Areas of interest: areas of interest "Flower, Bird, Fish, and Insect Market"
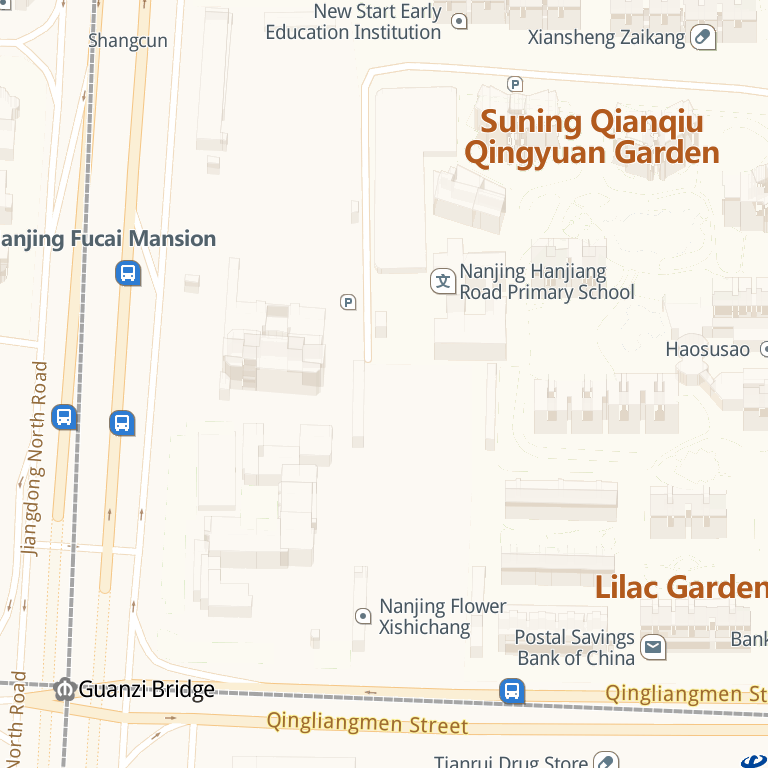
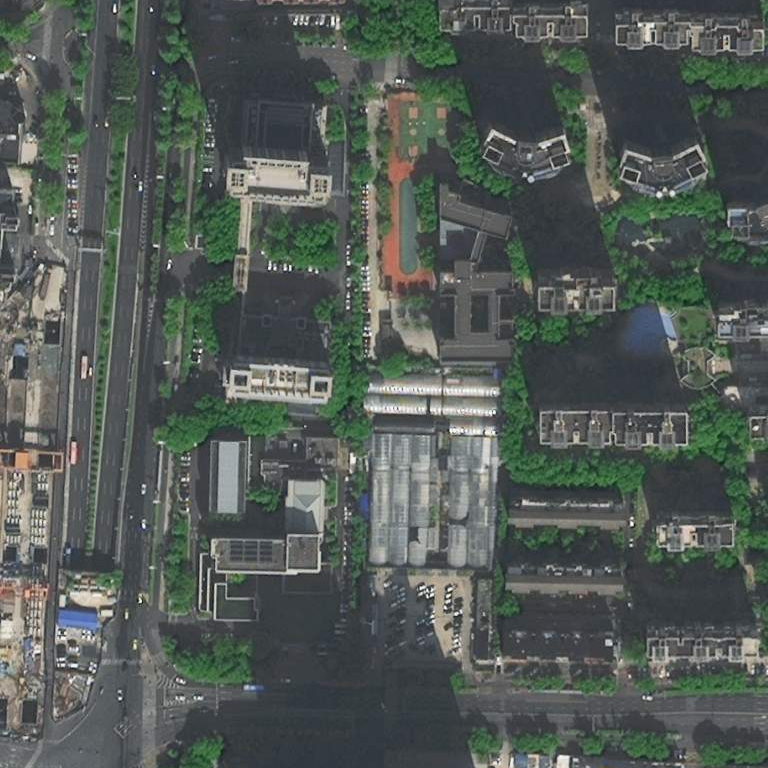